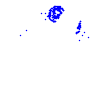
Particle: kaon